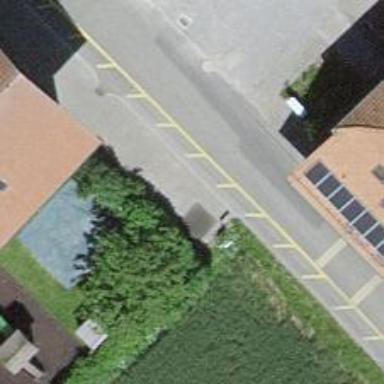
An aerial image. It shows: Bus stop with platform for public transport.